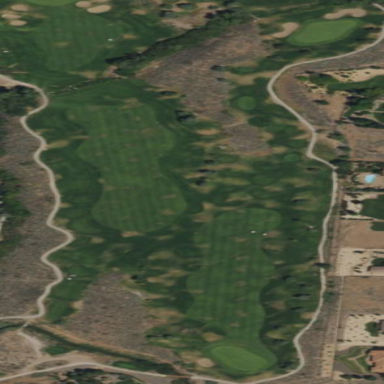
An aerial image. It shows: Area with grass used as rough in golf course.